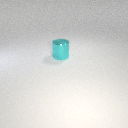
large cyan metal cylinder